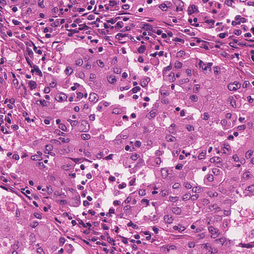
Tumor epithelial tissue: yes
Tumor-associated stroma tissue: yes
Normal tissue: no